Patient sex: M
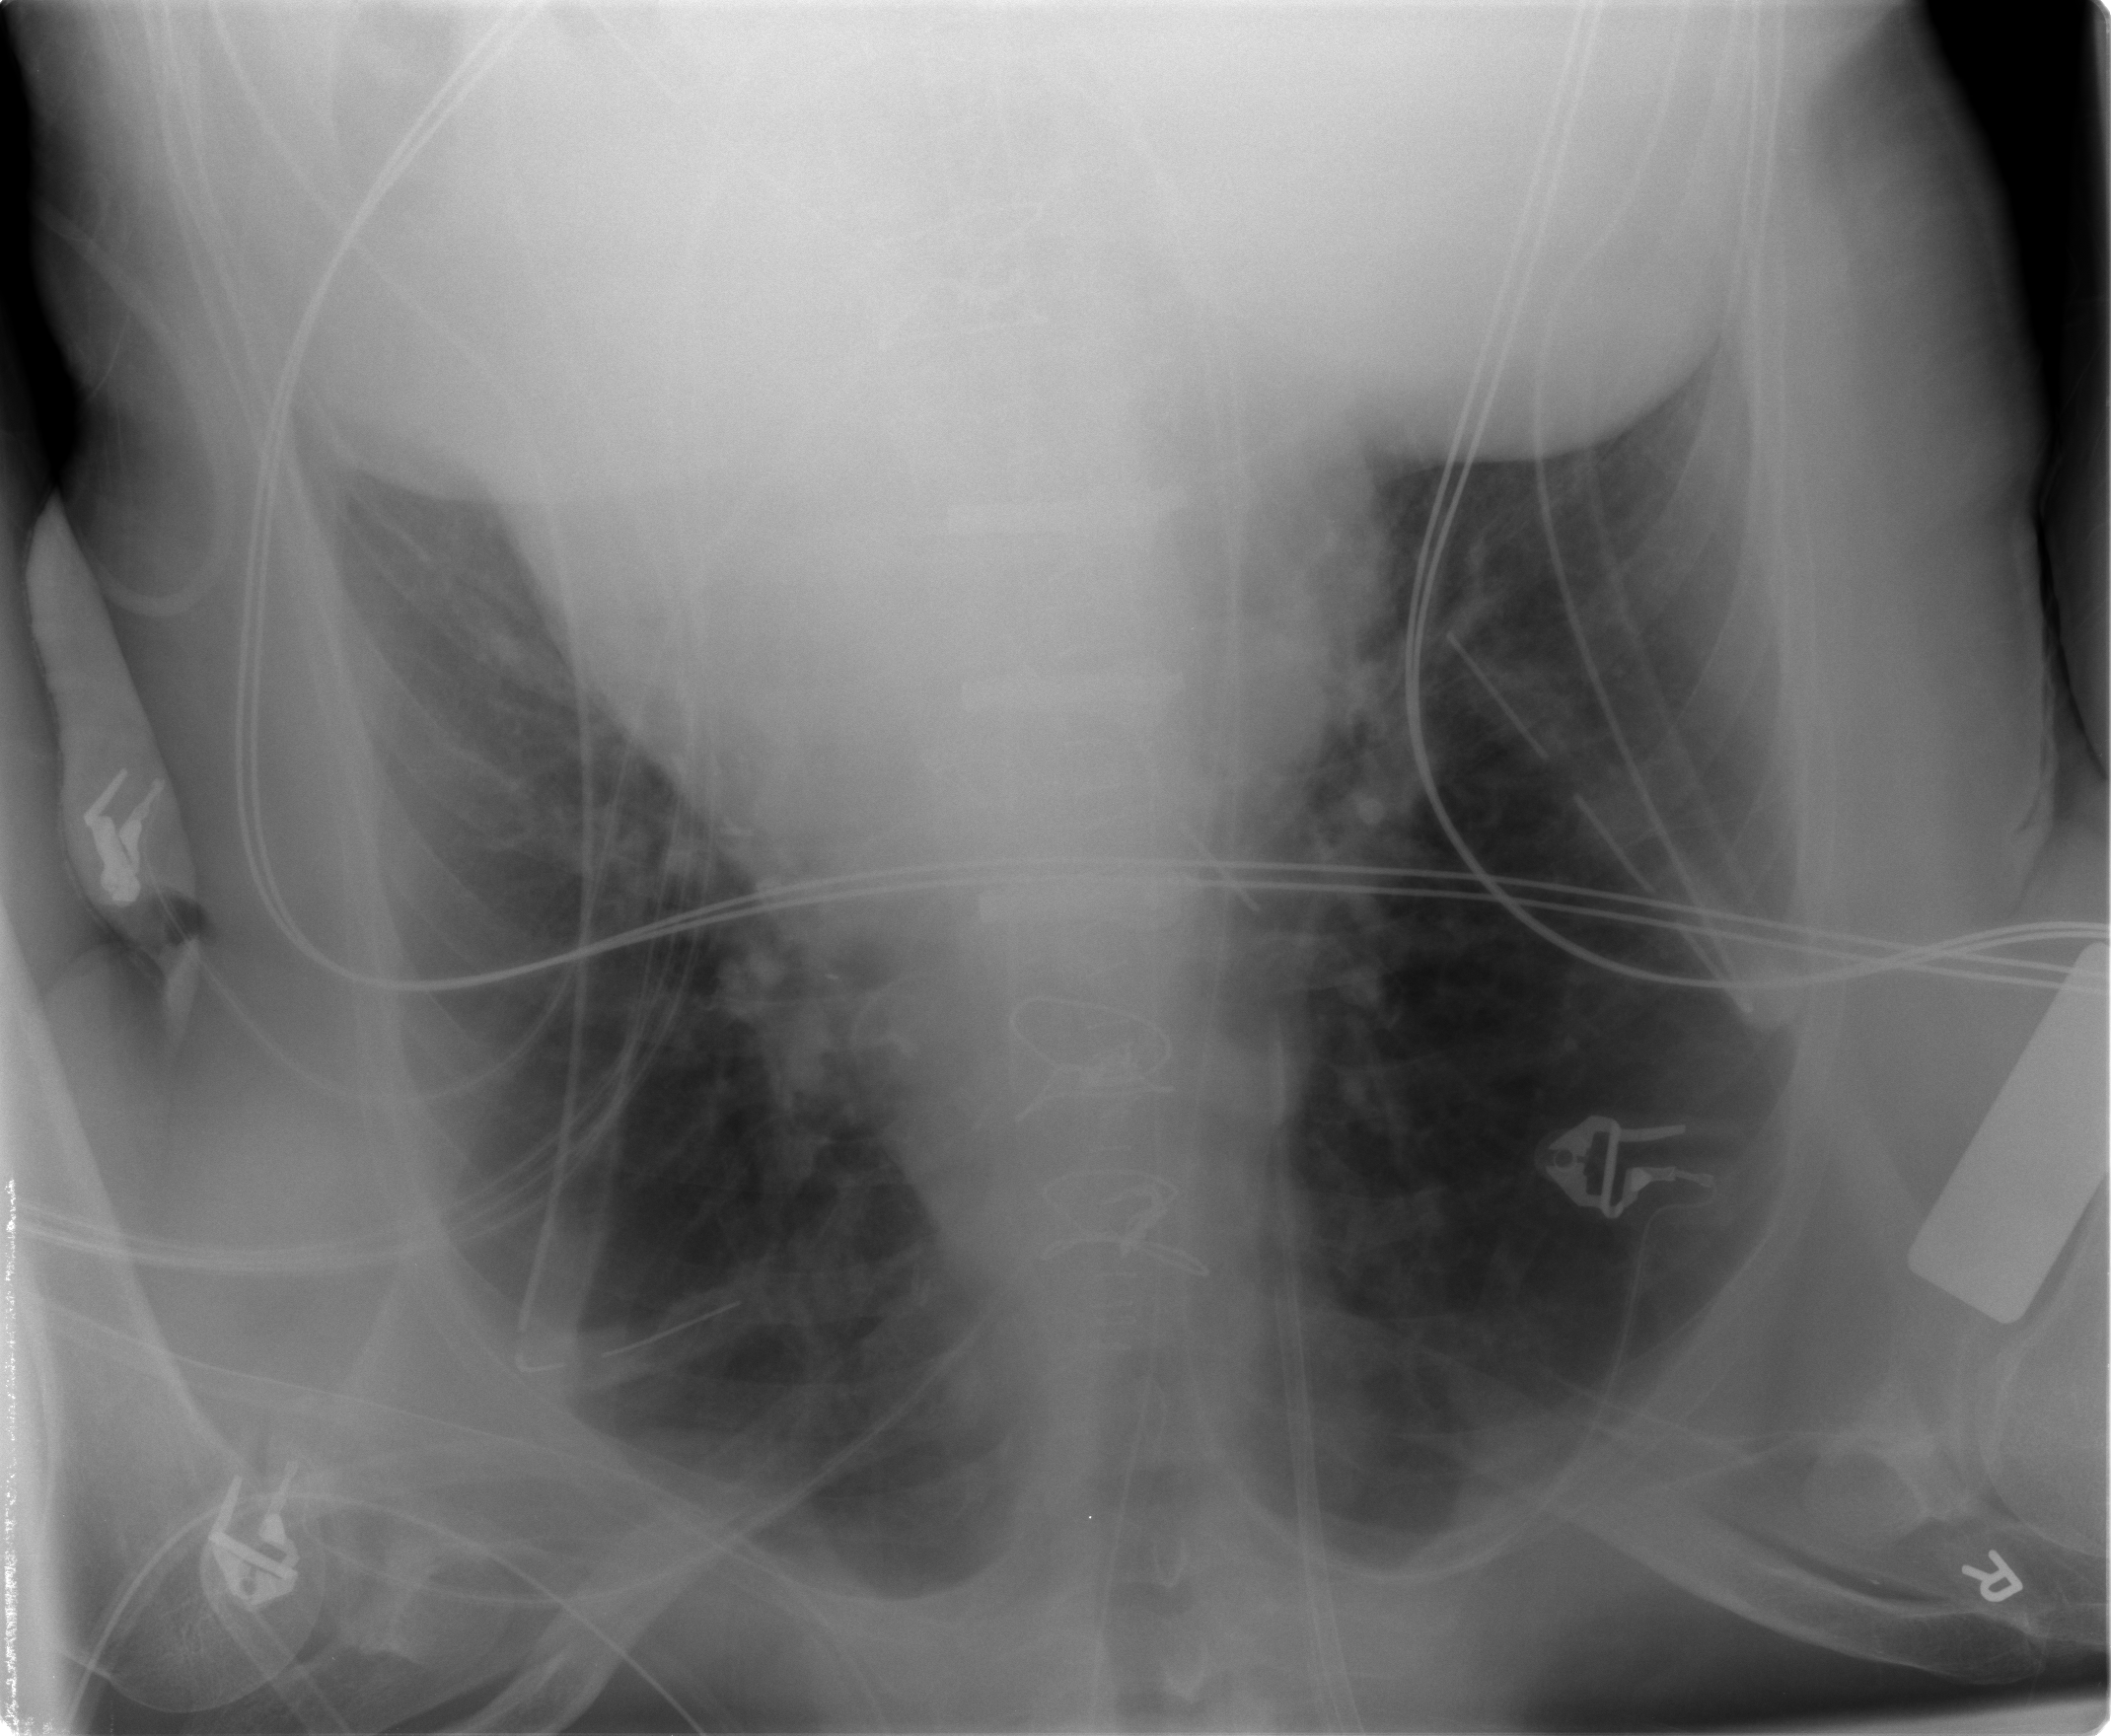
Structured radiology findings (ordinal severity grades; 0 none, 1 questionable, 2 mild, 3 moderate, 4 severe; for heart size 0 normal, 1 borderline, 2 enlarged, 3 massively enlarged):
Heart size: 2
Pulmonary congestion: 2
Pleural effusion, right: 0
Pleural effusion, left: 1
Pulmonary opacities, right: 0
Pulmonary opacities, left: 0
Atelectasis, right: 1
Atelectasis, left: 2